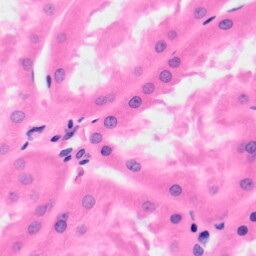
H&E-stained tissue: Kidney